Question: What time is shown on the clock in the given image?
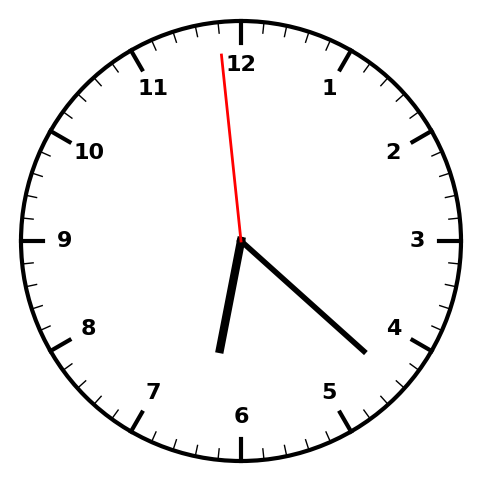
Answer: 06:21:59